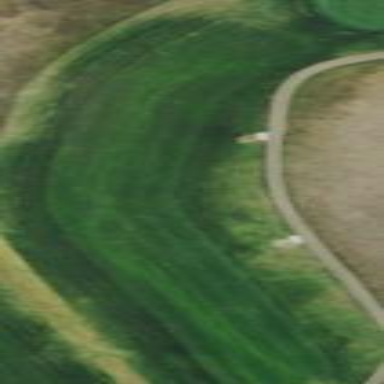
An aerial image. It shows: Golf fairway in the image.